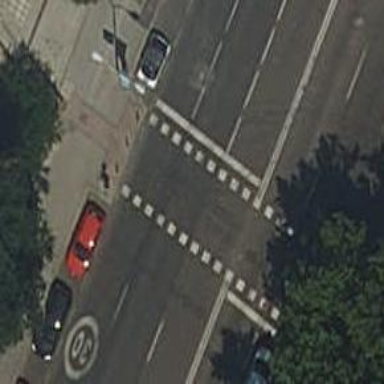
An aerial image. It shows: Zebra crossing with traffic signals.